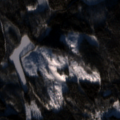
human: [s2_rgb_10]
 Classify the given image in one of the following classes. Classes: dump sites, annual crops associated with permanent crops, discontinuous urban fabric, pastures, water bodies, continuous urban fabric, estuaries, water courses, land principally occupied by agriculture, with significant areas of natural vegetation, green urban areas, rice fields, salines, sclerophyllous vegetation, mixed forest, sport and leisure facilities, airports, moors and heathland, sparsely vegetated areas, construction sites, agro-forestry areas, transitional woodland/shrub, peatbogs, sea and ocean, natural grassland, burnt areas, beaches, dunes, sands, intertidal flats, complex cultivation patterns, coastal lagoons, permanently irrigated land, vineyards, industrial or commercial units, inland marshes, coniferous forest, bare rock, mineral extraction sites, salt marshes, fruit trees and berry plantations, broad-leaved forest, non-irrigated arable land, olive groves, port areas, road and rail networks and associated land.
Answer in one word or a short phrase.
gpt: coniferous forest, mixed forest, transitional woodland/shrub